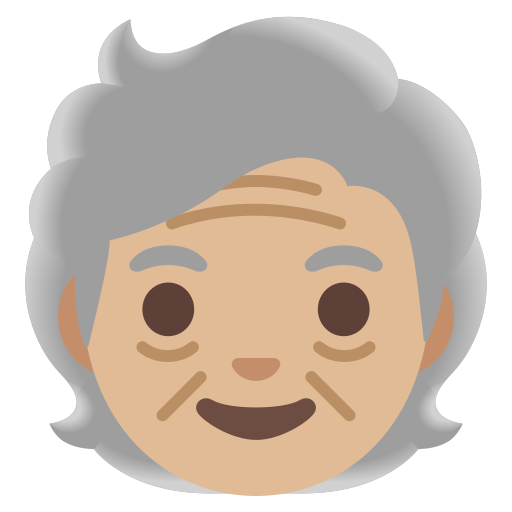
Emoji: 🧓🏼